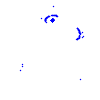
Particle: proton